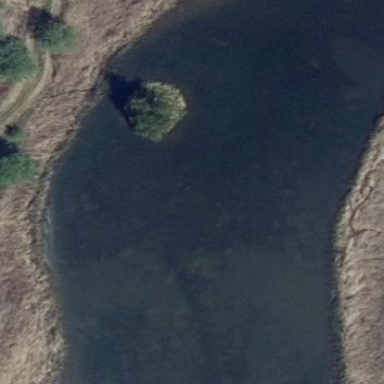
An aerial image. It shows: Wetland area dominated by reedbeds.